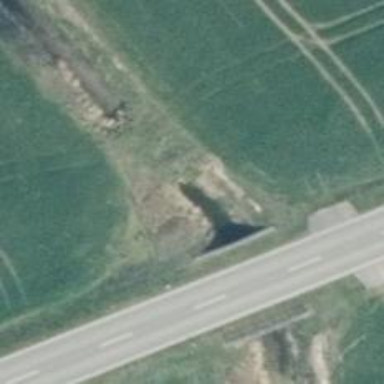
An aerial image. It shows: Culvert tunnel.